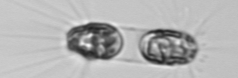
Label: Corethron_hystrix